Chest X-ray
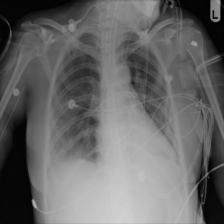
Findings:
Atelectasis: negative
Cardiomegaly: negative
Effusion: positive
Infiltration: negative
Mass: negative
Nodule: negative
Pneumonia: negative
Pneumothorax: negative
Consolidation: negative
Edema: negative
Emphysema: negative
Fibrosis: negative
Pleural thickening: negative
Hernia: negative